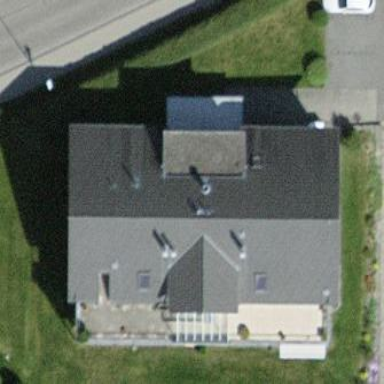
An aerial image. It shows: Gabled roof on residential building.